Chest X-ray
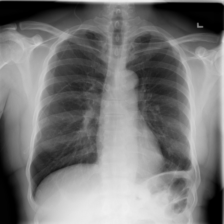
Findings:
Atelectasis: negative
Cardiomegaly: negative
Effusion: negative
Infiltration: positive
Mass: negative
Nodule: negative
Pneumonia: negative
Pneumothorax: negative
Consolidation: negative
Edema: negative
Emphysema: negative
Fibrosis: negative
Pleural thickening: negative
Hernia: negative